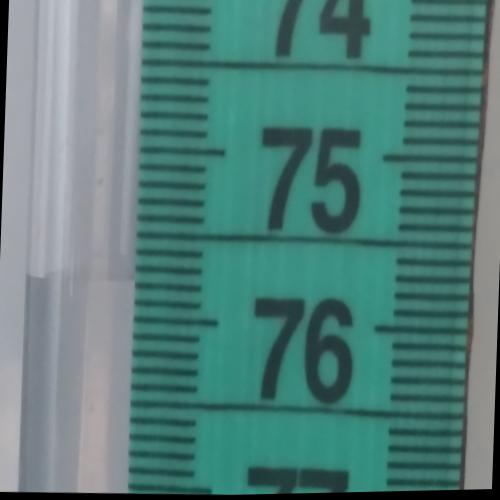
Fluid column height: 75.8 cm